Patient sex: F
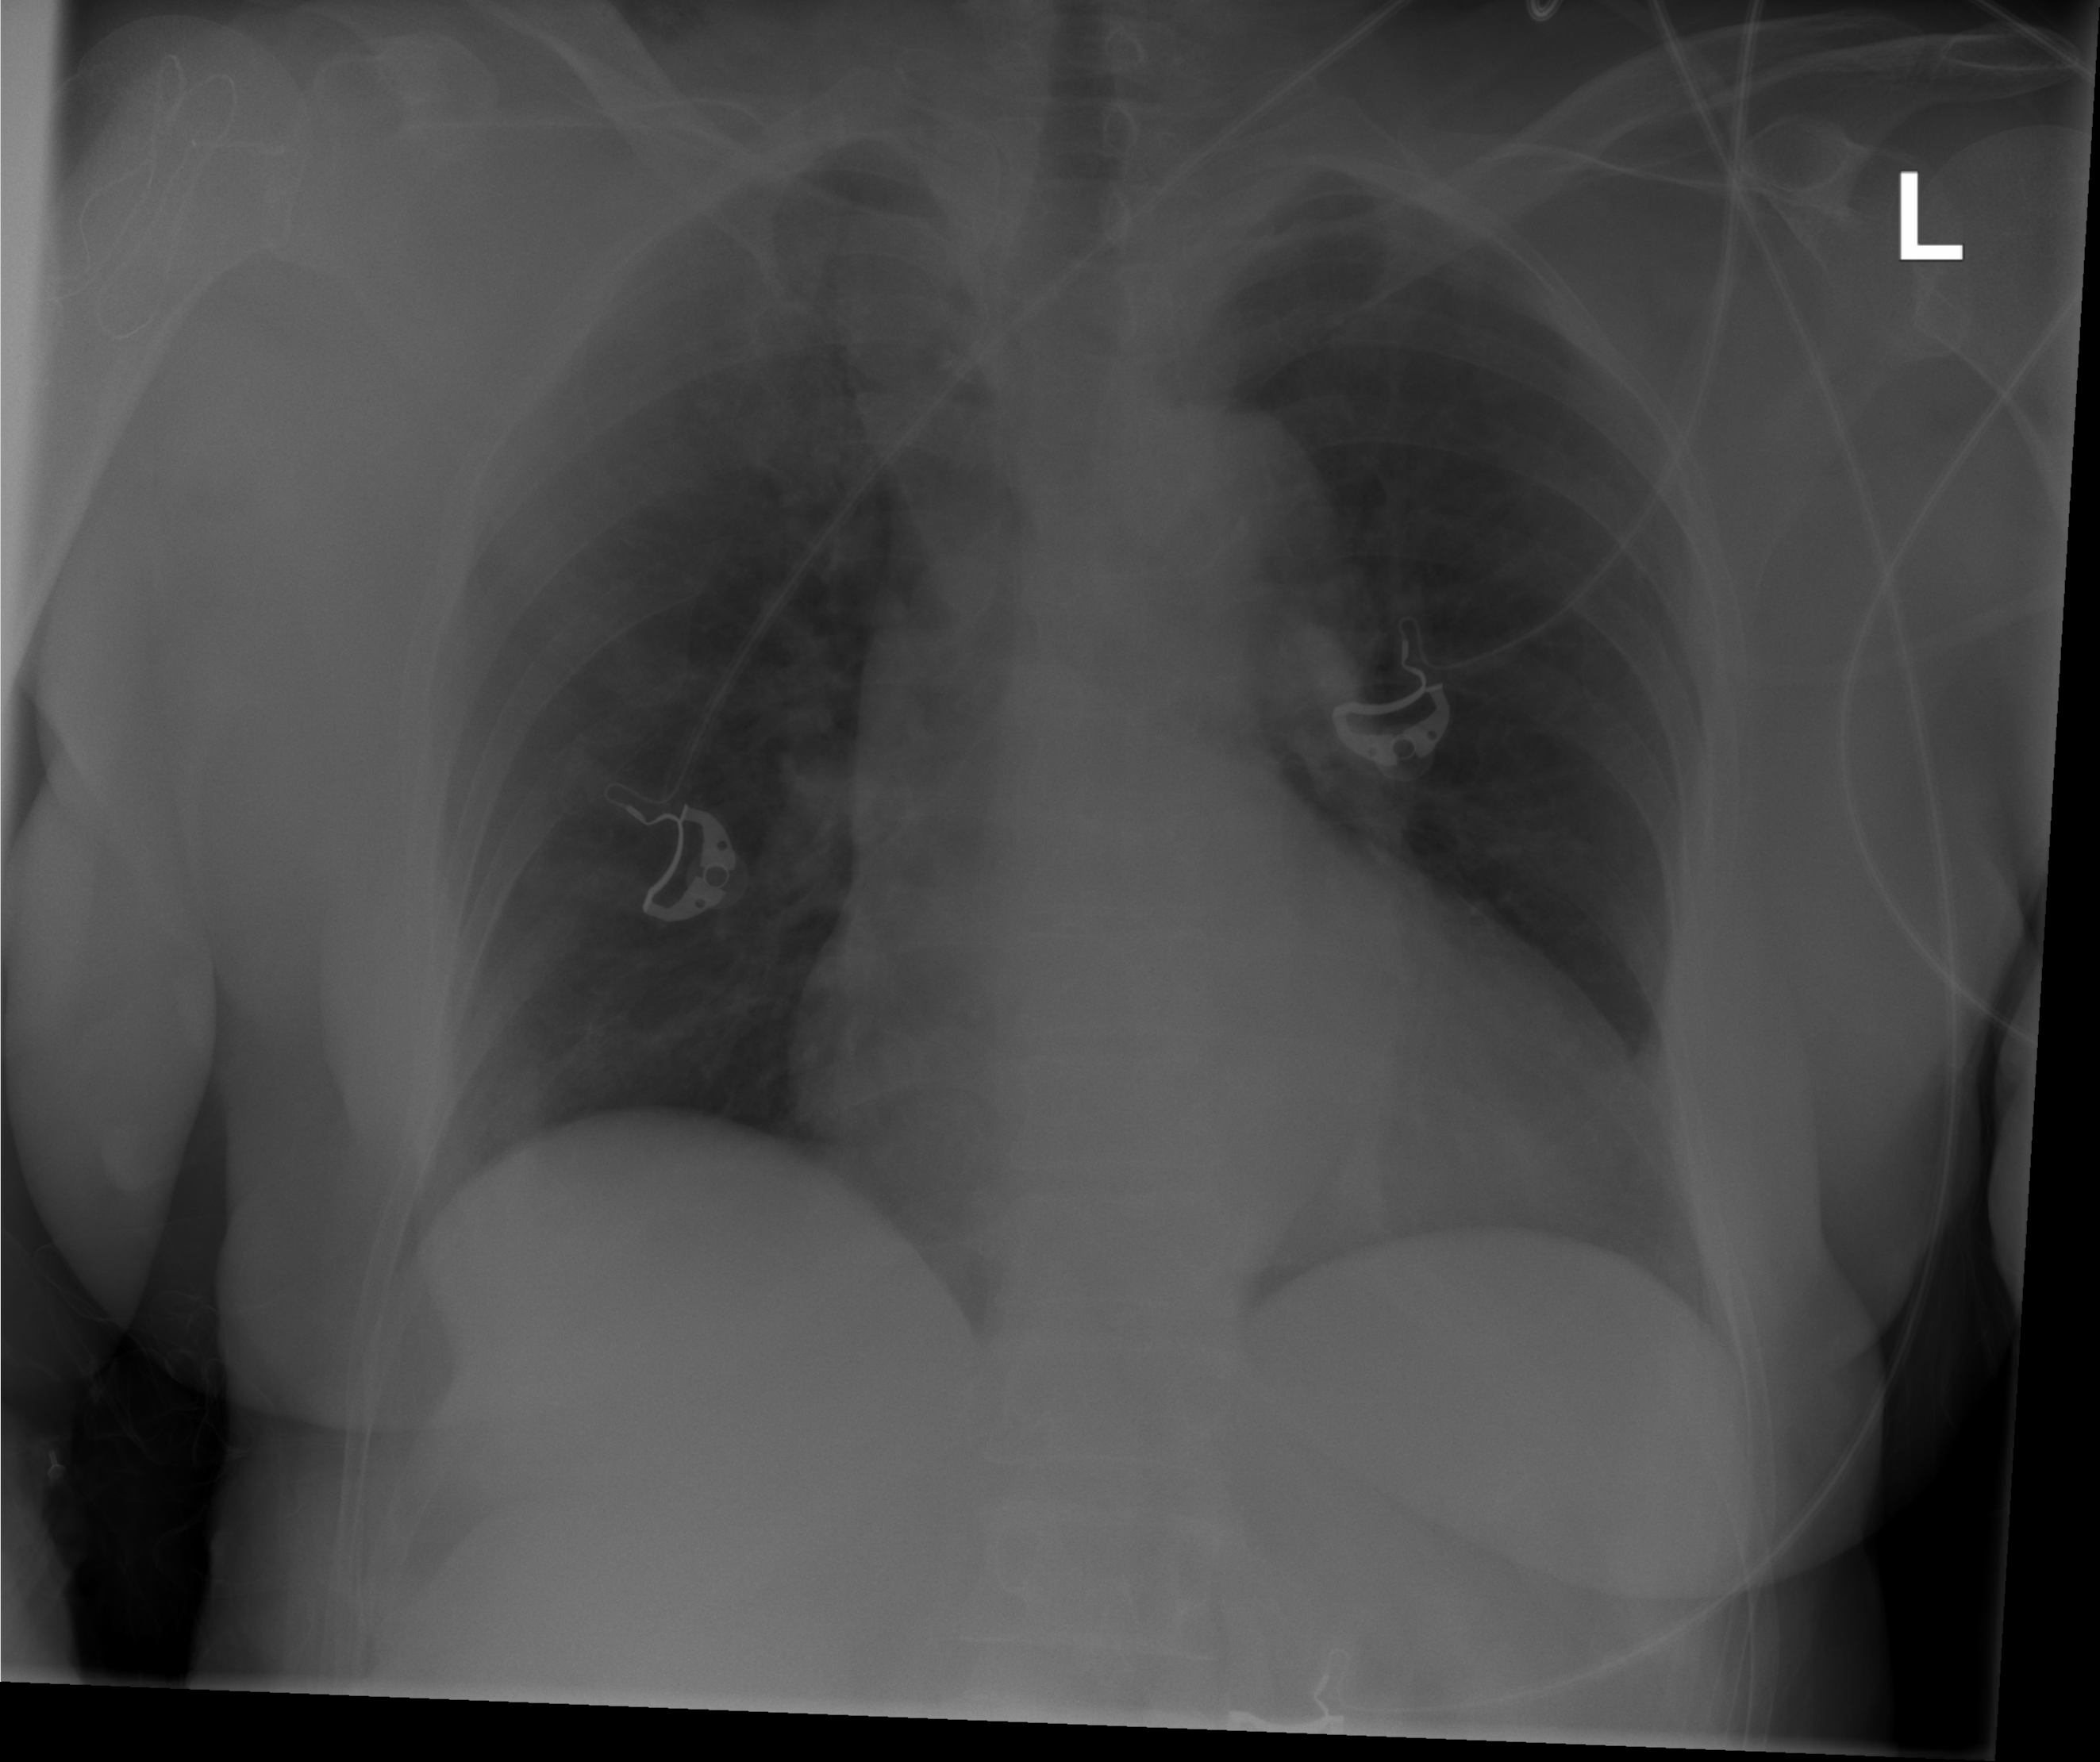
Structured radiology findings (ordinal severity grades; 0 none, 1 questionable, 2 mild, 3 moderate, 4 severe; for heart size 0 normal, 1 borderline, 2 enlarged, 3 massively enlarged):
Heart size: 2
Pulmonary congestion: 0
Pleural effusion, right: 0
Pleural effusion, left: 0
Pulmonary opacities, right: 1
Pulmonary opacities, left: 0
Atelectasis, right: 0
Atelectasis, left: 0